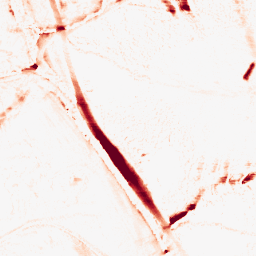
Category: morphological
Decomposition family: morphological_ellipse
Decomposition parameters: operation: opening
width: 10
height: 20
Upsampling method: sinc_hamming
Upsampling parameters: scale: 2
kernel_size: 4
Upsampling scale: 2